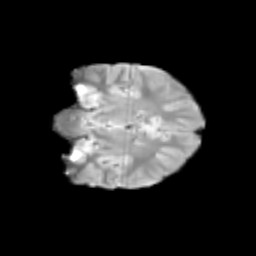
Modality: T2w
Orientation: coronal
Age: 12
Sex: female
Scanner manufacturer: siemens
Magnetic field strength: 3 T
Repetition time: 3.8 s
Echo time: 0.07 s